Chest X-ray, PA view. Patient: 68 years old, sex M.
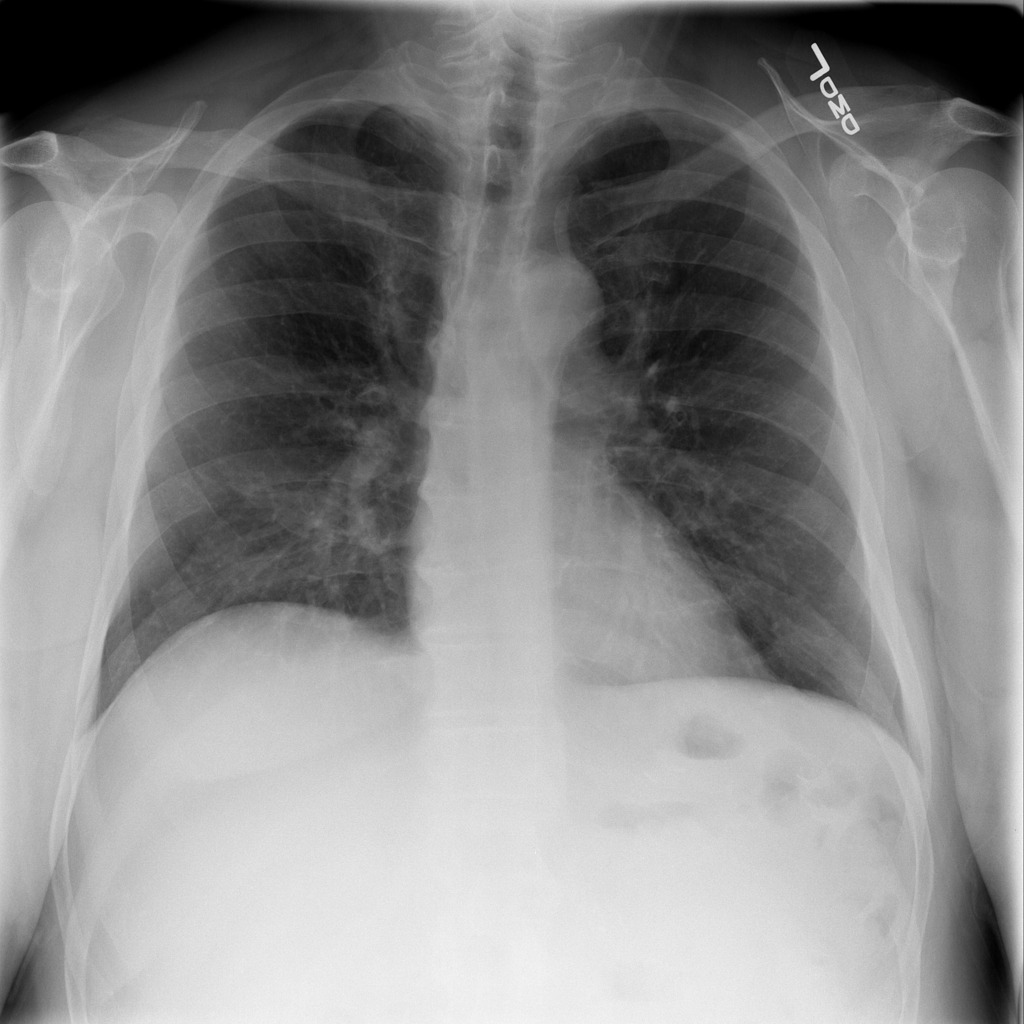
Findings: Infiltration